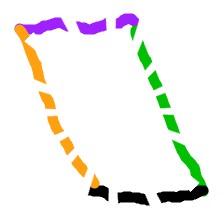
Shape: parallelogram